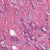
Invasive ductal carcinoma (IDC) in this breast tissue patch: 1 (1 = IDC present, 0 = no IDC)